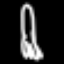
Label: fork